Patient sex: M
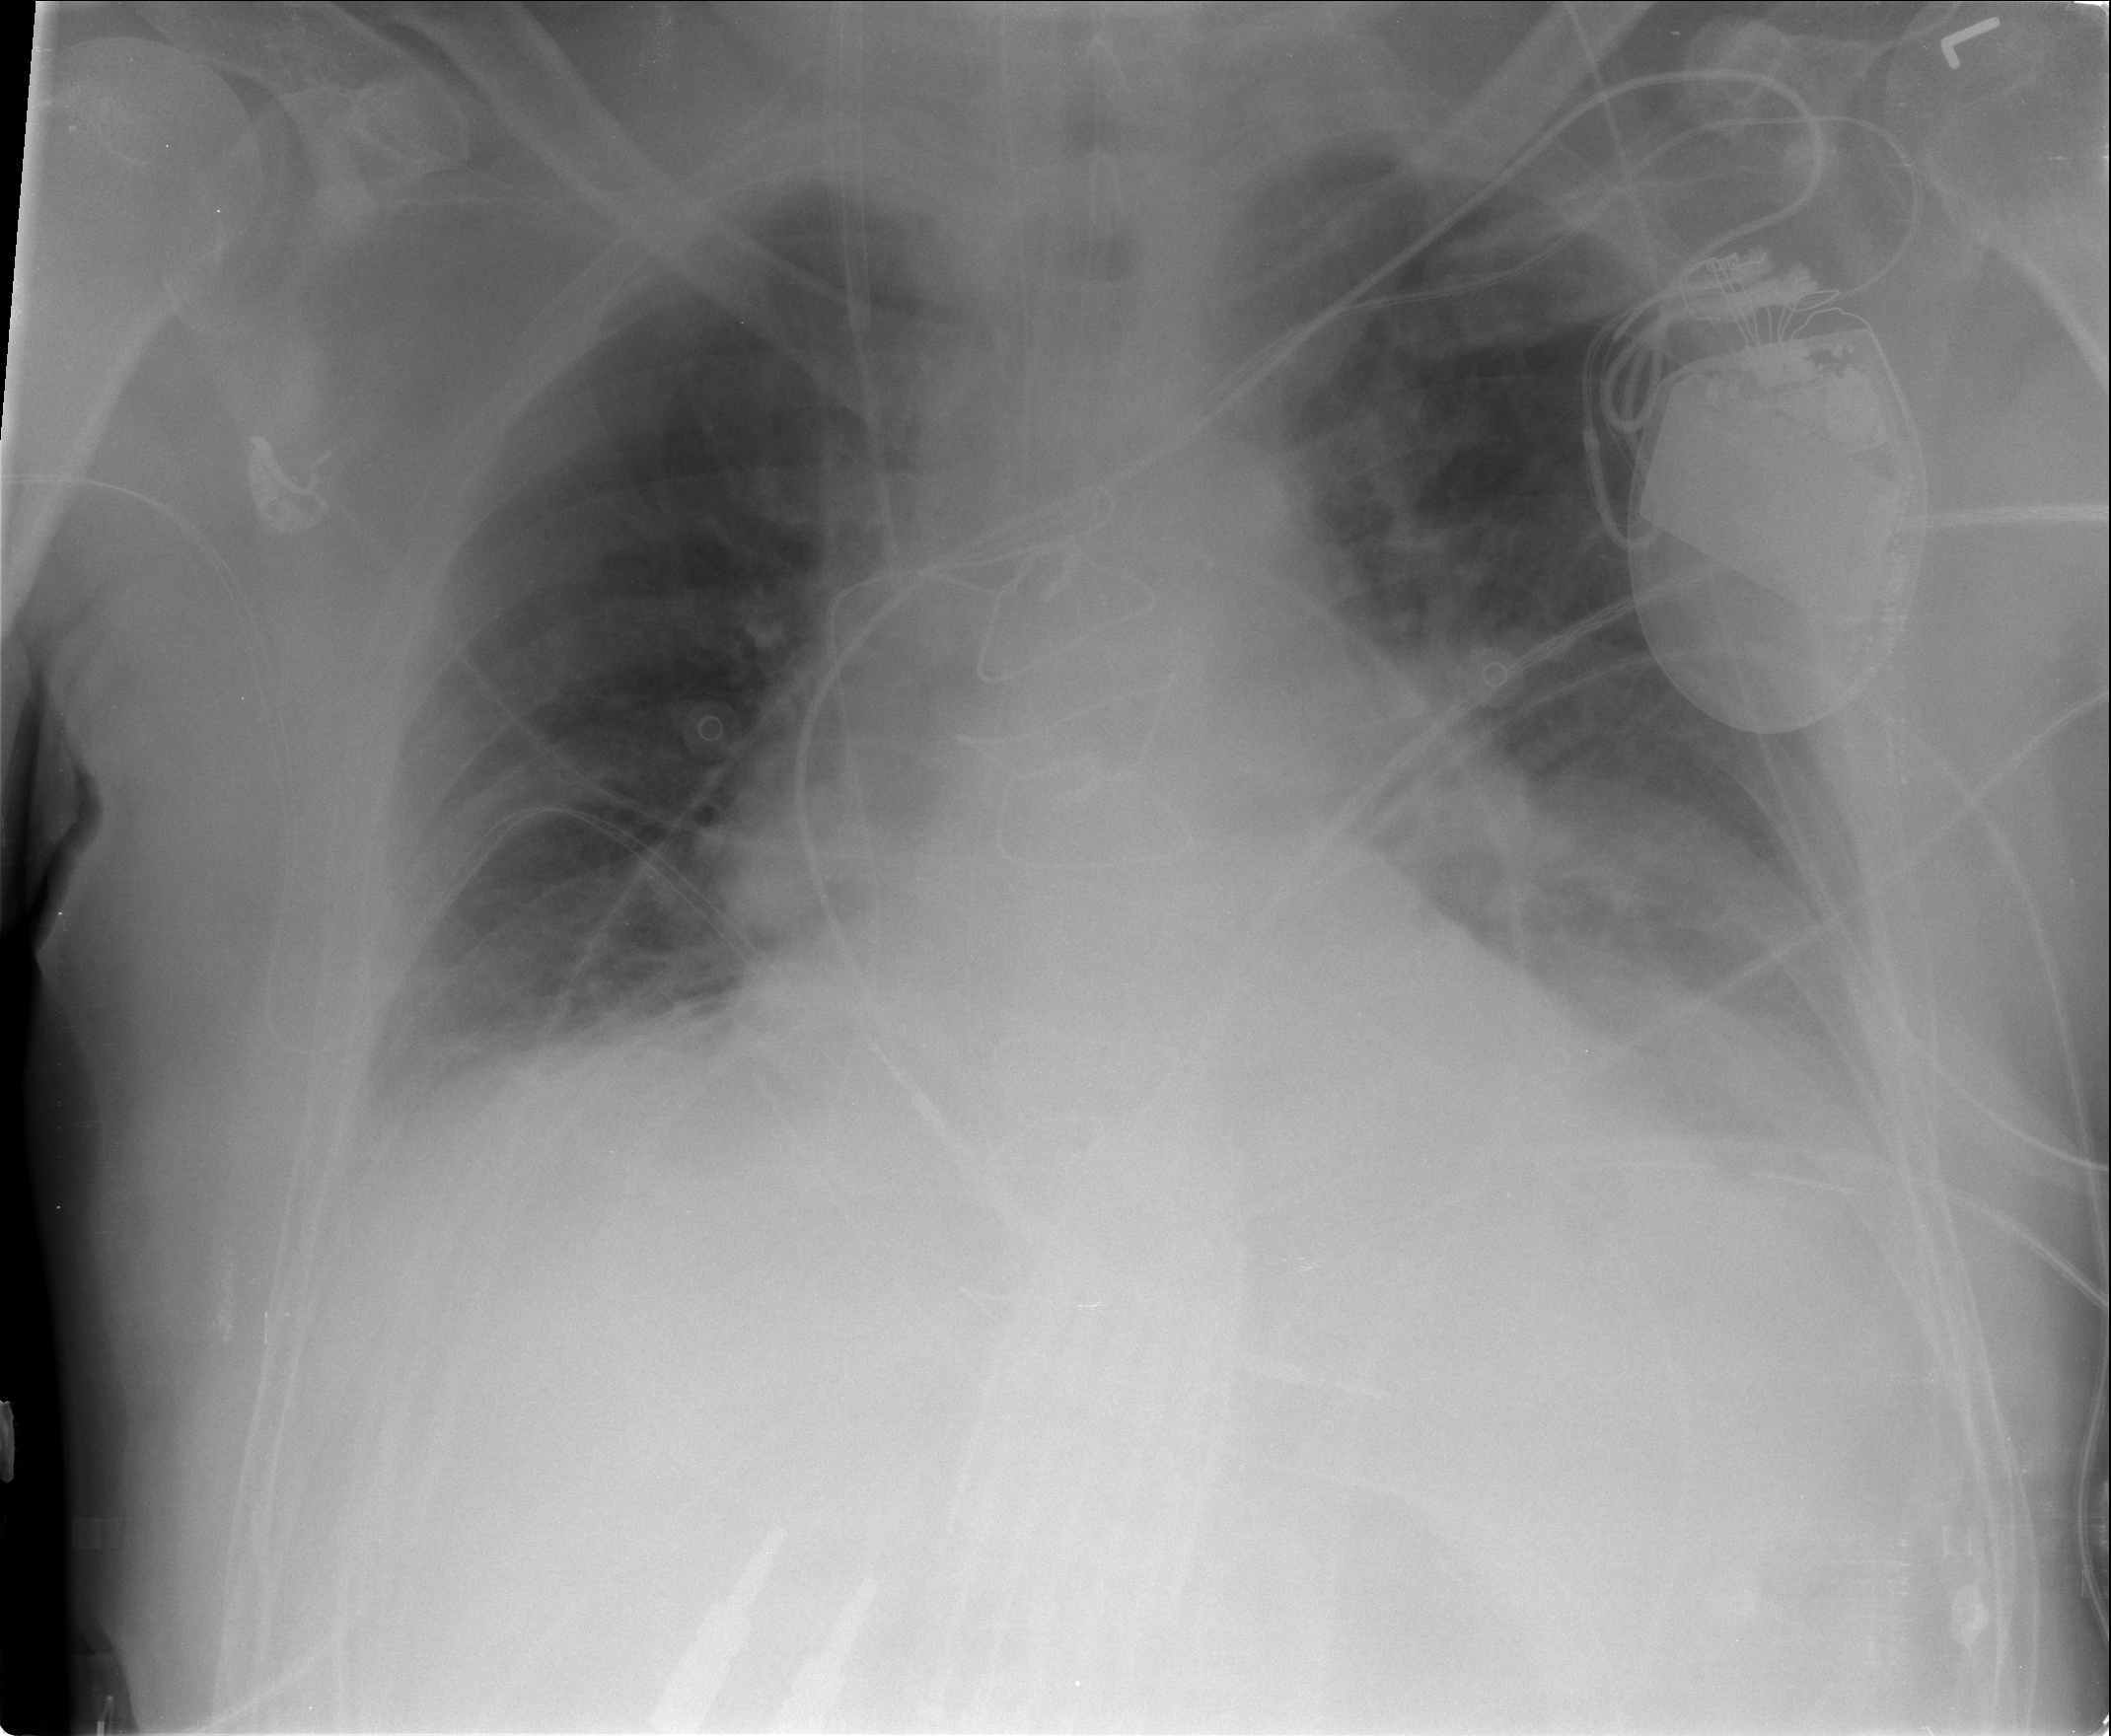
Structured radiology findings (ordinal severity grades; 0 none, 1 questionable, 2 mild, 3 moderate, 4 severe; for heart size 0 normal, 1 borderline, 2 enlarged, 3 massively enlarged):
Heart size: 0
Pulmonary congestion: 2
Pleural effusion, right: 0
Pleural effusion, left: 2
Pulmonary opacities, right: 0
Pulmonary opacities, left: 0
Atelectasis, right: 2
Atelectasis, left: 2